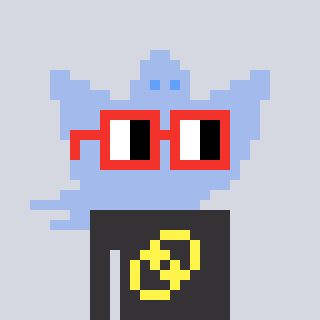
a pixel art character with square red glasses, a ghost-B-shaped head and a grayscale-colored body on a cool background